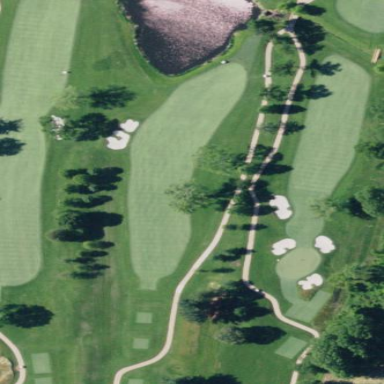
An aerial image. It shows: Golf fairway surrounded by grass.